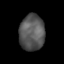
Tissue: lung
Cell type: T cells
Senescence score: 0.1708
Nuclear area (px): 895
Mean DAPI intensity: 86.158